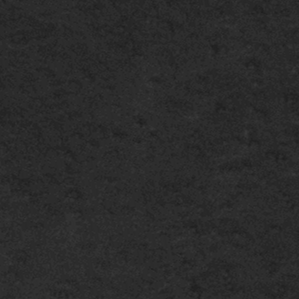
Label: frost